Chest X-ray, AP view. Patient: 58 years old, sex F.
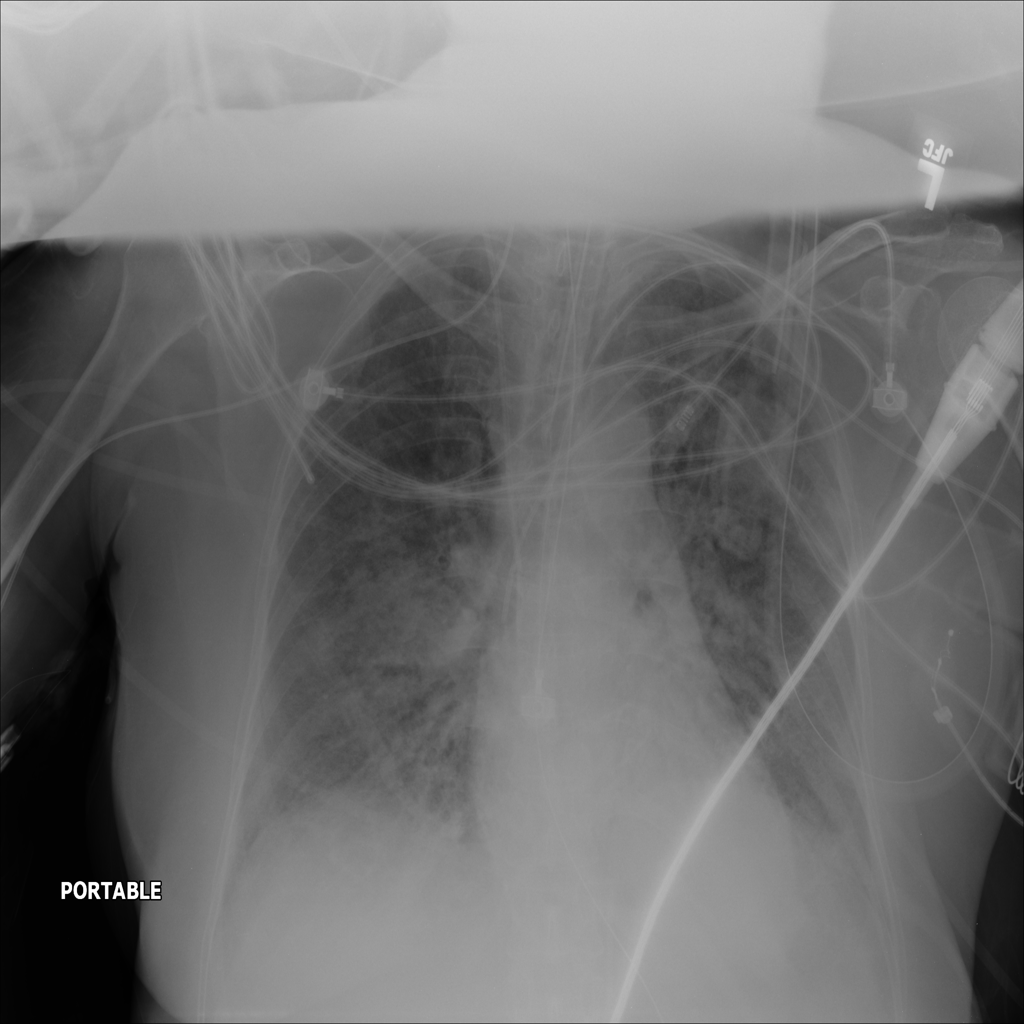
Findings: Infiltration